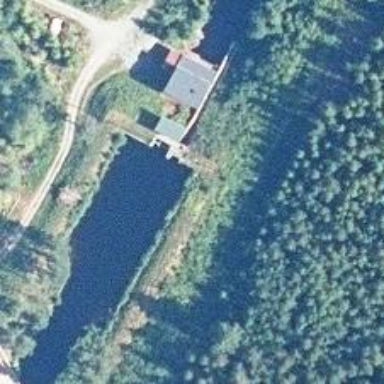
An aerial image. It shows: Hydro power generator.